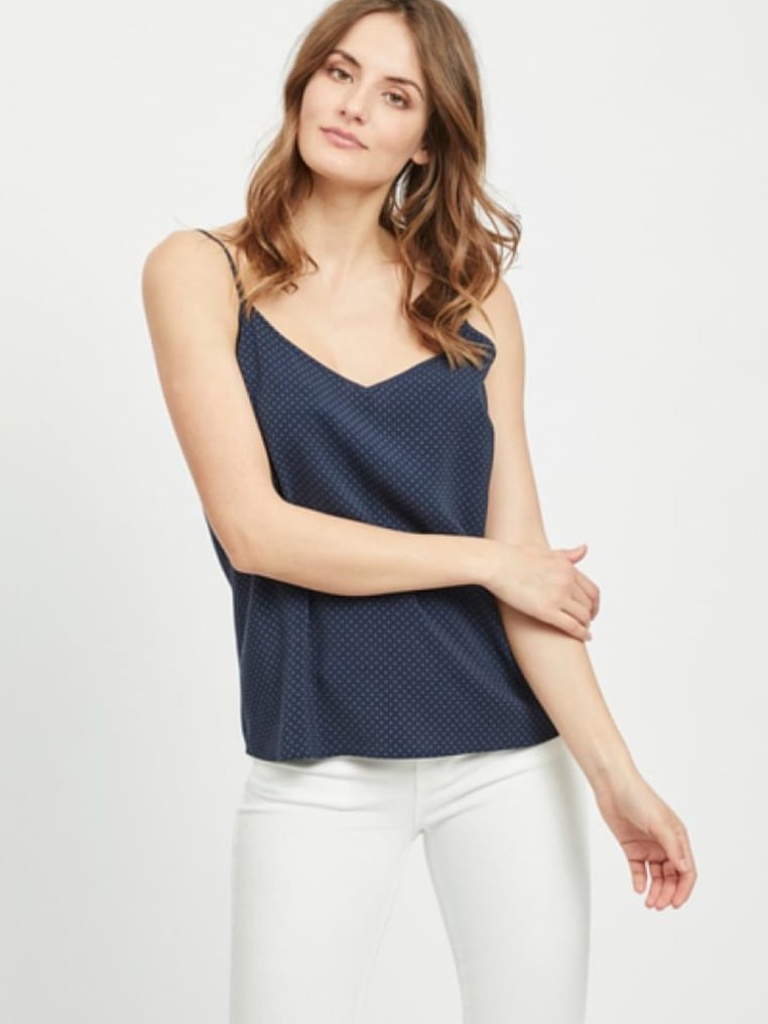
cotton loose sleeveless hip length Untucked v-neck camisole